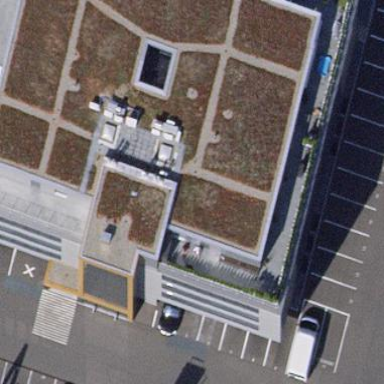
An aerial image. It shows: Commercial building.